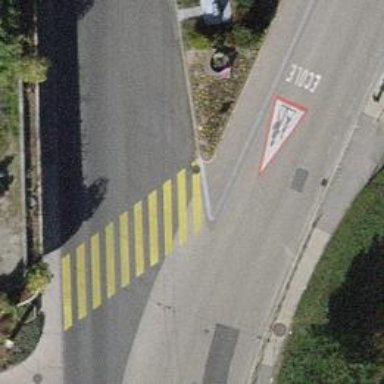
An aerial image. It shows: Marked road crossing.